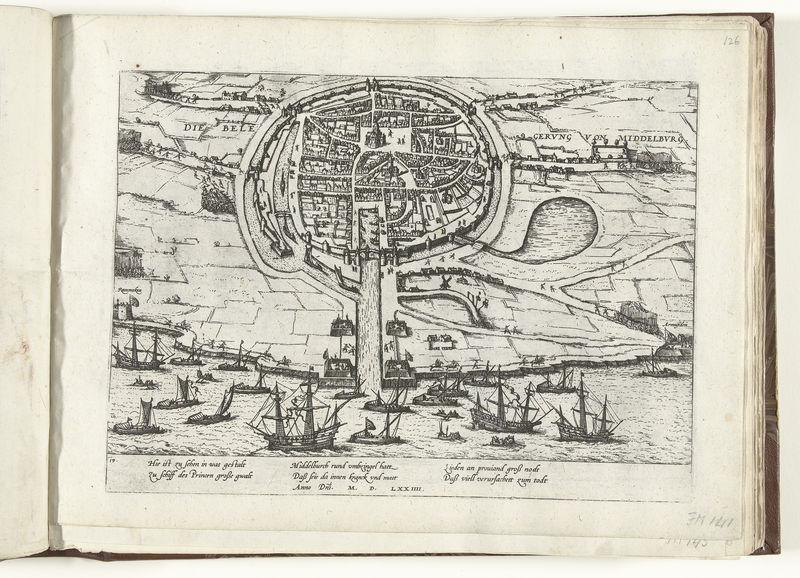
Titel: Beleg van Middelburg
Künstler: Frans Hogenberg
Standort: Amsterdam
Institution: Rijksmuseum
Schlagwörter: church, white, black, gray, old, wall, brown, boat, house, lake, ocean, sea, ship, water, houses, street, river, entrance, road, drawing, paper, castle, sketch, battle, boats, sail, town, city, ancient, fort, history, ink, walls, buildings, gate, detail, engraving, map, harbor, streets, farm, book, pool, ships, fields, windmill, urban, land, port, schiffe, sailing, sails, page, towers, buchseite, pages, moat, canal, commerce, fortified, fortress, fortification, towm, roads, legend, masts, docks, armada, die, hafen, renaisance, insel, streams, plat, fleet, town hall, seaport, light house, bele, middelburg, pastures, medieval defence, lands, tuport, route map, land sketch, stadtansicht, siezehnte jahrhundert